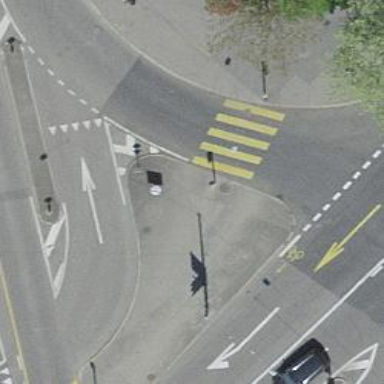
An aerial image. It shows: Asphalt footway with crossing equipped with traffic signals.